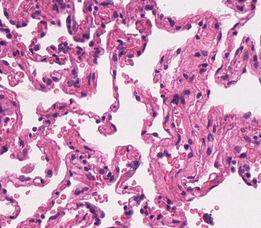
Tumor epithelial tissue: no
Tumor-associated stroma tissue: no
Normal tissue: yes